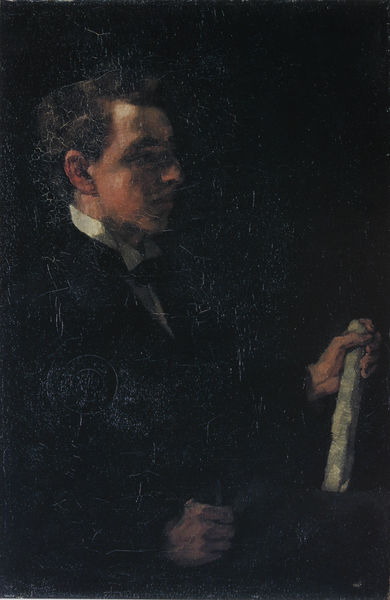
Titel: Student Michaelis mit Papierrolle
Künstler: Heinrich Wilhelm Trübner
Standort: Heidelberg
Institution: Kurpfälzisches Museum der Stadt Heidelberg
Schlagwörter: blau, dunkel, gemälde, hand, kopf, mann, schatten, weiß, finger, frisur, grau, haar, hell, hintergrund, holz, licht, mund, nase, ohr, profil, schwarz, stirn, stuhl, zeichnung, blick, malerei, schleife, anzug, hemd, jacke, jung, augen, gesicht, halten, kragen, stein, bild, bildnis, hals, herr, hände, portrait, porträt, öl, auge, dunkelheit, haare, halbfigur, mantel, pose, realismus, sitzend, augenbrauen, kinn, kontrast, locken, stock, seitlich, papier, düster, stab, risse, schattierungen, ölgemälde, ernst, finster, seitenansicht, kerze, maler, lciht, junge, ölfarbe, fliege, hemdkragen, sakko, selbstporträt, buch, vatermörder, hakennase, seite, faust, stehkragen, malen, rolle, halbportrait, halbprofil, portät, erstn, finsternis, halbporträt, hel, krageln, papierrolle, student, zeichnen, stirm, binder, porträ, brau, mung, 19. jahrhundert, krakeele